Interaction volume radius: 10 \u00c5
Interaction volume height: 15 \u00c5
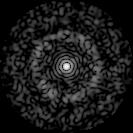
Disorder parameter: 0.8327